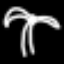
Label: palm tree